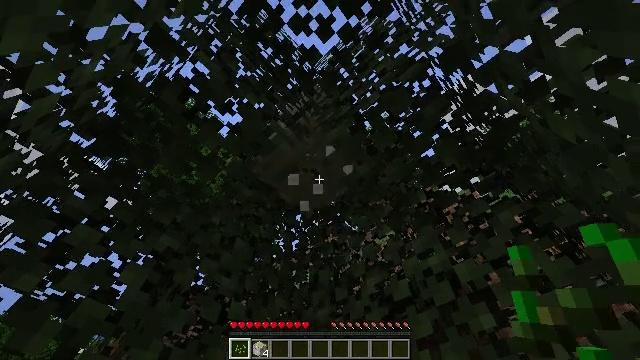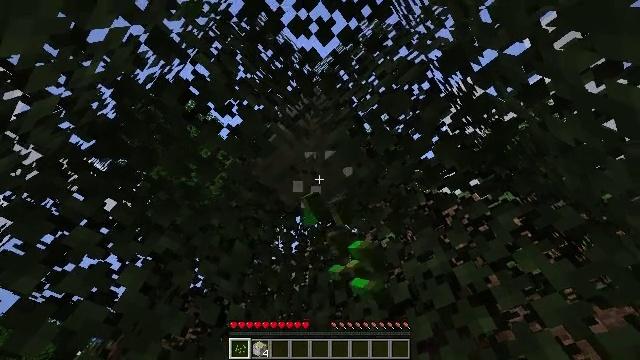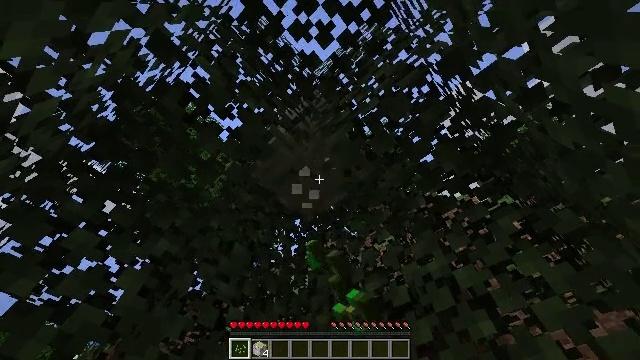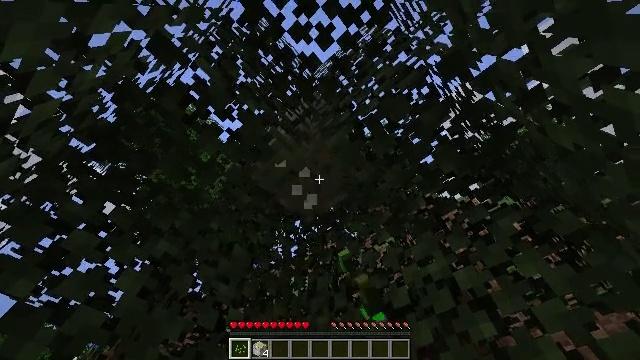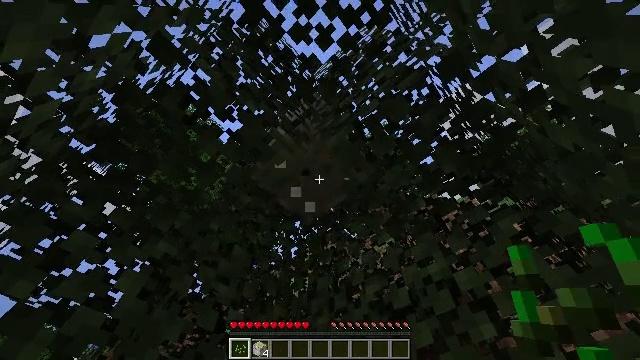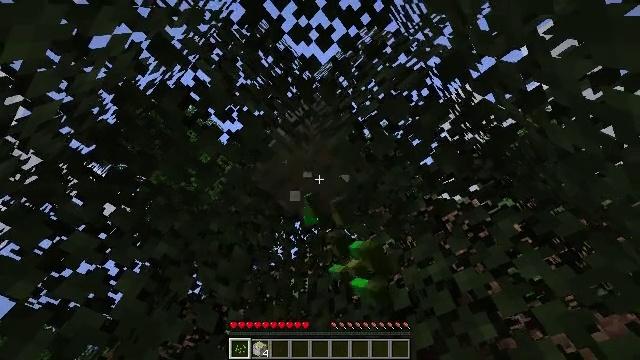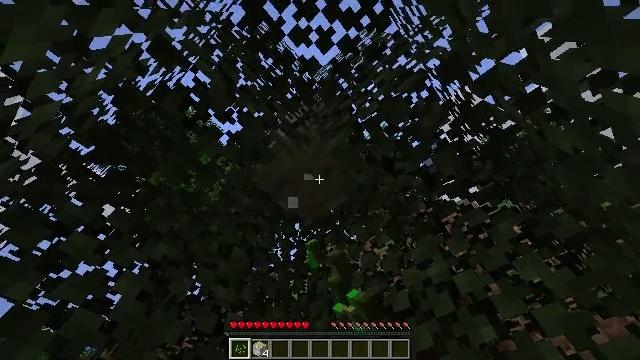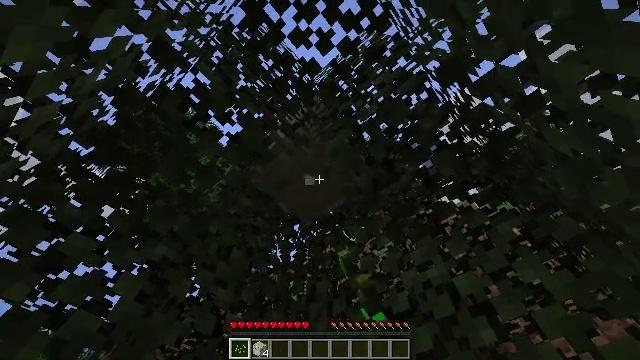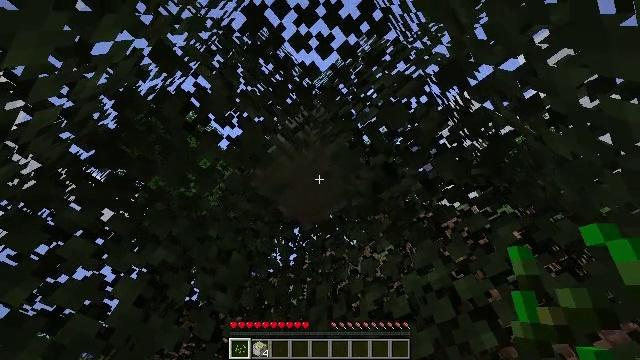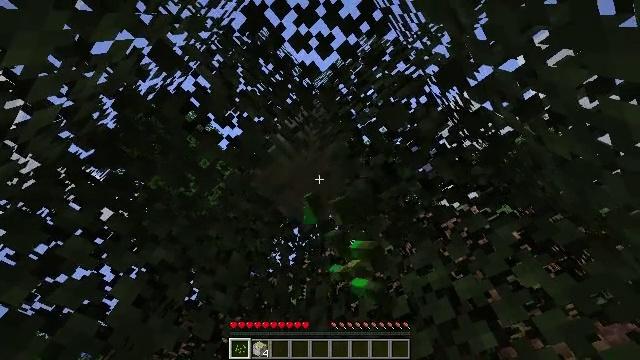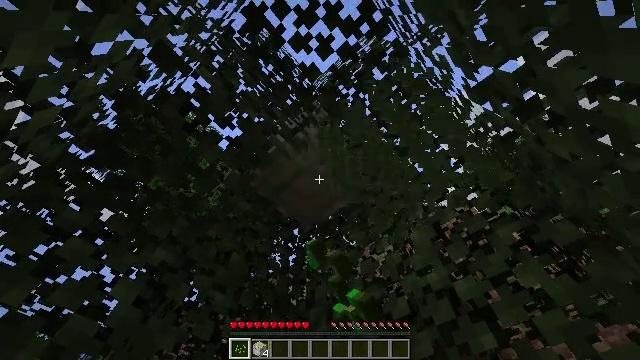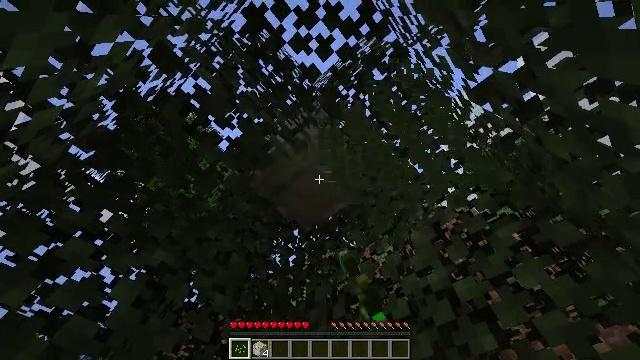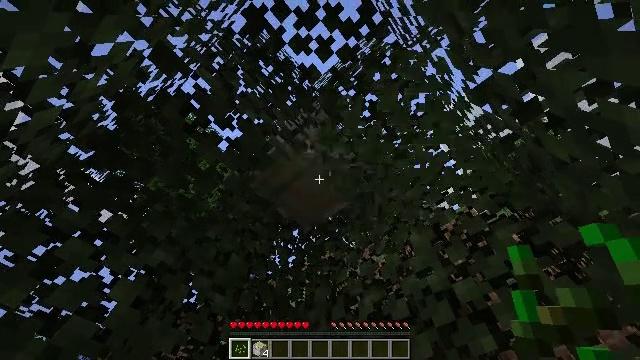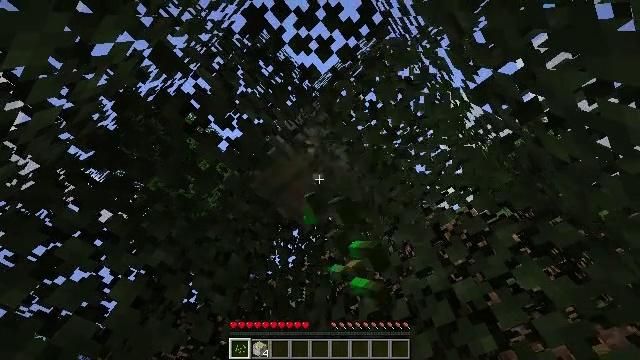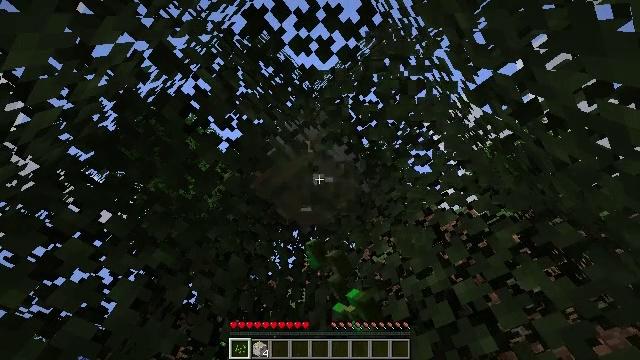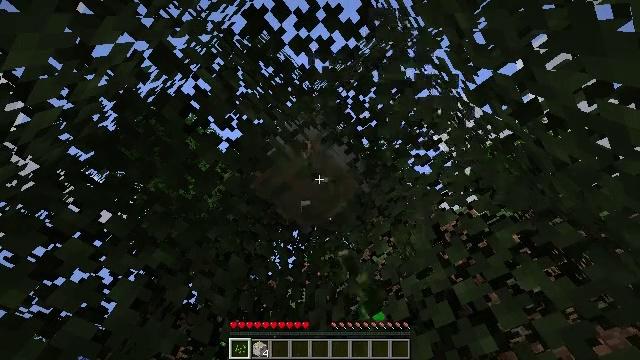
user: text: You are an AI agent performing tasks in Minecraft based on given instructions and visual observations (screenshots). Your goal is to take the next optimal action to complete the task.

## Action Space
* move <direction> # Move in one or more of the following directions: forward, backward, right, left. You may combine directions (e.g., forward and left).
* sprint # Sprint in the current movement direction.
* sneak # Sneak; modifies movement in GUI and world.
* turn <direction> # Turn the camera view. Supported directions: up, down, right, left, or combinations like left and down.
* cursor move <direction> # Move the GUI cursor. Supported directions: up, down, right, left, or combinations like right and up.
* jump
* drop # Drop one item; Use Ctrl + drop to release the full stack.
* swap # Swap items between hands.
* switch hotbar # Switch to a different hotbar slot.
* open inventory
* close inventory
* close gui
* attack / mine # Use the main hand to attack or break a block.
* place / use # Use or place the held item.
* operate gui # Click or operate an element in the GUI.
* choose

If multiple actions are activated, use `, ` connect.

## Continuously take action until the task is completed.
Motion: motion action
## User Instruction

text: Break the birch leaves block.
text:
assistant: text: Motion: attack / mine
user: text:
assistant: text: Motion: attack / mine
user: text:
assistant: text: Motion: attack / mine
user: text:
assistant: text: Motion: attack / mine
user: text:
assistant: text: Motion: attack / mine
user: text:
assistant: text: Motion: attack / mine
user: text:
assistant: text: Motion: attack / mine
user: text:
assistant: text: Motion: attack / mine
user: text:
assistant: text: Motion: attack / mine
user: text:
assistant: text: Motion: attack / mine
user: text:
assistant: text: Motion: attack / mine
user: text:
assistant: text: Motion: attack / mine
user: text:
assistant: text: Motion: attack / mine
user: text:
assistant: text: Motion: attack / mine
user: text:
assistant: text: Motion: attack / mine
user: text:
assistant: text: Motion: attack / mine
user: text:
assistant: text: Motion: attack / mine
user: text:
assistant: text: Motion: attack / mine
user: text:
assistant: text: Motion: attack / mine
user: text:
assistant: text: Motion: attack / mine
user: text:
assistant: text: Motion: attack / mine
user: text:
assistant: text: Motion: attack / mine
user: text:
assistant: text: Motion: attack / mine
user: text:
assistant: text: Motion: attack / mine
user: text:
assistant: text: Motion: attack / mine
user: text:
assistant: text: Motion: attack / mine
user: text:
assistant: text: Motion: attack / mine
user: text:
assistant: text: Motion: attack / mine
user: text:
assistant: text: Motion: attack / mine
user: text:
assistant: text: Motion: attack / mine